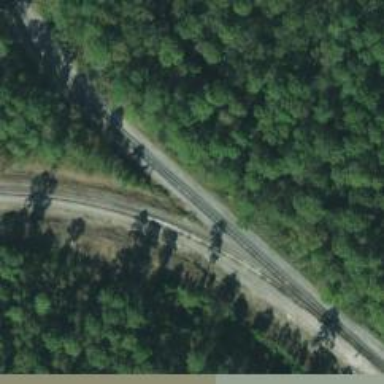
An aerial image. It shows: Railway spur service.